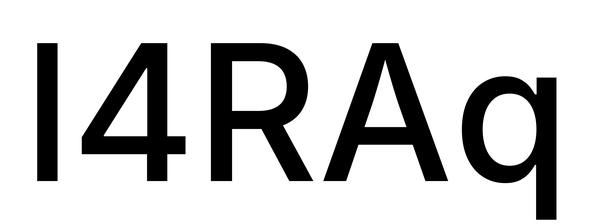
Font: Inter_Medium